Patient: sex F, age 59
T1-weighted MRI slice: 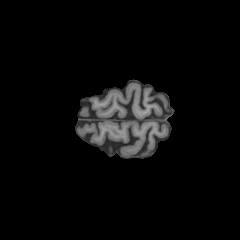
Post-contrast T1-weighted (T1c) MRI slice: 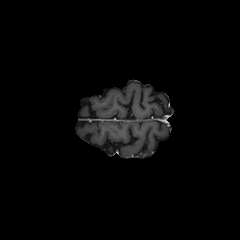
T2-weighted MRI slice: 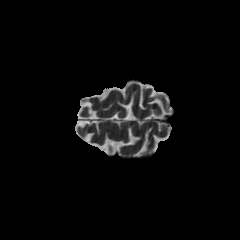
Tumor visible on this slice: no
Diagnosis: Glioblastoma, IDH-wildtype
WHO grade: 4